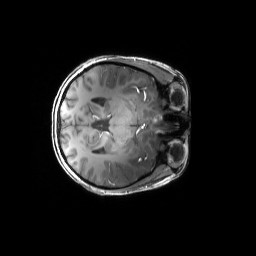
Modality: T1w
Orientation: axial
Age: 25
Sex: female
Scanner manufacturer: siemens
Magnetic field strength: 6.98 T
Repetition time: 2.37 s
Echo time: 0.00231 s